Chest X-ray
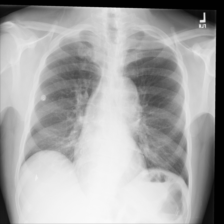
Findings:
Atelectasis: negative
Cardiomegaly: positive
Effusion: negative
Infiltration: negative
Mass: negative
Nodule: negative
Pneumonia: negative
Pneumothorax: negative
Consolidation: negative
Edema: negative
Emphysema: negative
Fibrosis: negative
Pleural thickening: negative
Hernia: negative